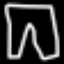
Label: pants